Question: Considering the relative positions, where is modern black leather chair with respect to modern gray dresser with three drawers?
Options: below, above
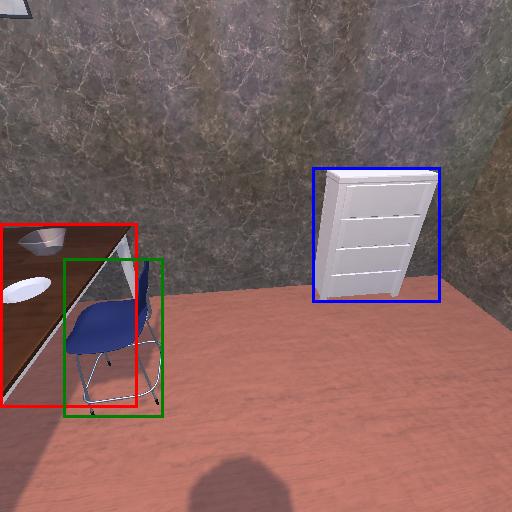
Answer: below